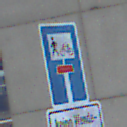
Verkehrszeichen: SackgasseRadverkehrFussgaengerDurchlaessig
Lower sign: HinweisGeaenderteVorfahrtVerkehrsfuehrungVerkehrsregelung3
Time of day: MorningAfternoon
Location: Outdoor (Urban)
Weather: PartlyCloudy
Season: NotSpecified
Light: Natural